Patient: sex F, age 26
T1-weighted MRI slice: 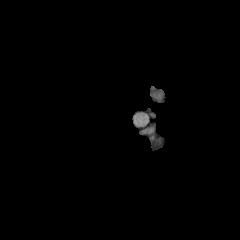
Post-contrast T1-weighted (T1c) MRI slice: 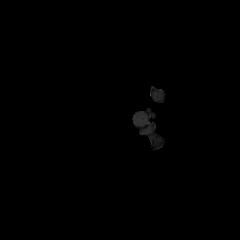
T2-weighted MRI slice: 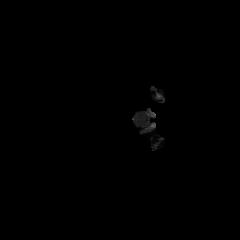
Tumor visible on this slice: no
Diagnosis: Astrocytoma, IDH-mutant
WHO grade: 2